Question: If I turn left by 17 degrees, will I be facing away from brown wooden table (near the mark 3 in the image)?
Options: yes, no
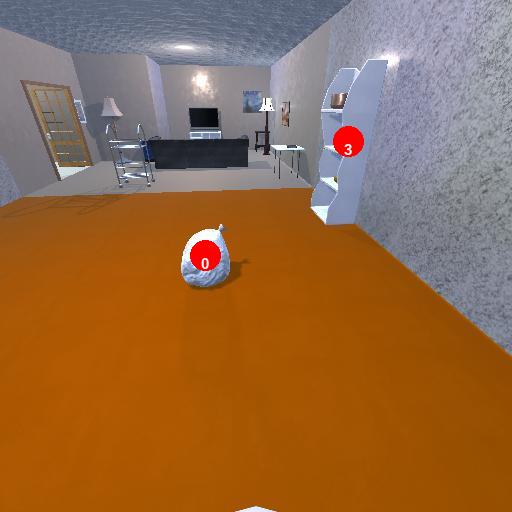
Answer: yes